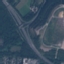
Label: Highway